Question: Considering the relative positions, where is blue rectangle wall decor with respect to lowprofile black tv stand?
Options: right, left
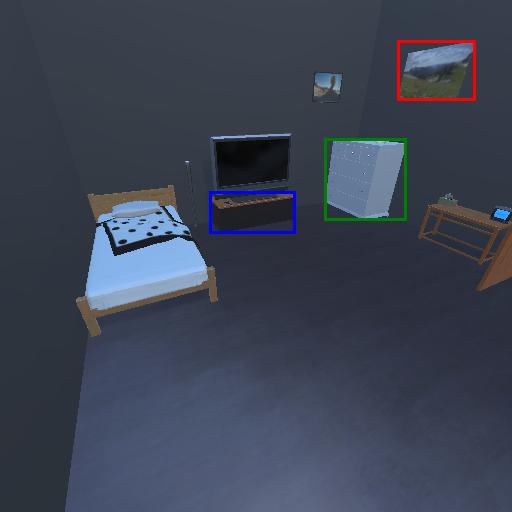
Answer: right